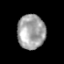
Tissue: prostate
Cell type: T cells
Senescence score: 0.343
Nuclear area (px): 940
Mean DAPI intensity: 162.138